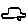
Label: car